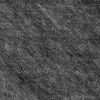
Atmospheric dust classification: not_dusty